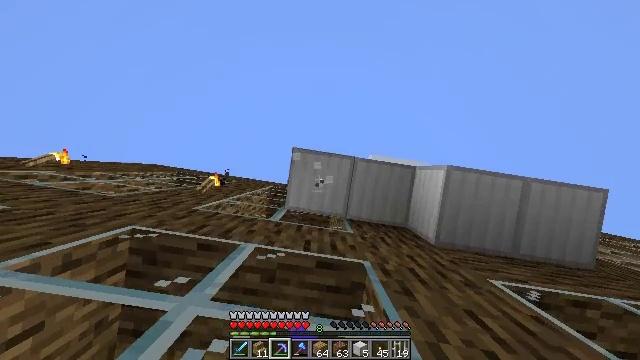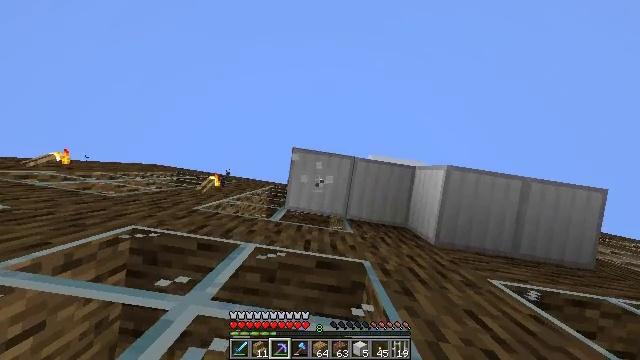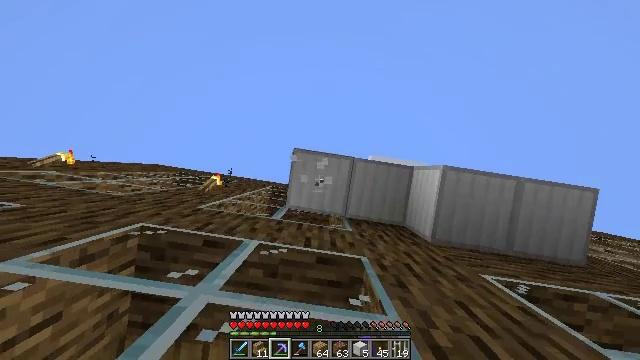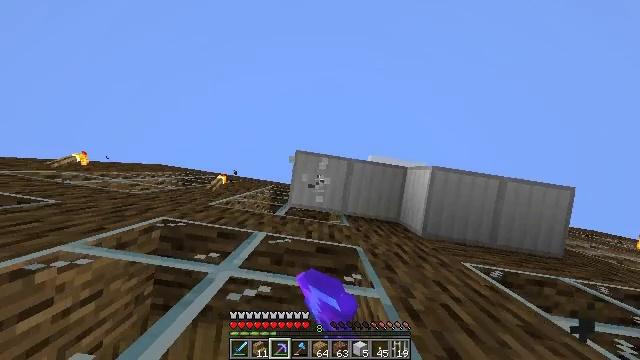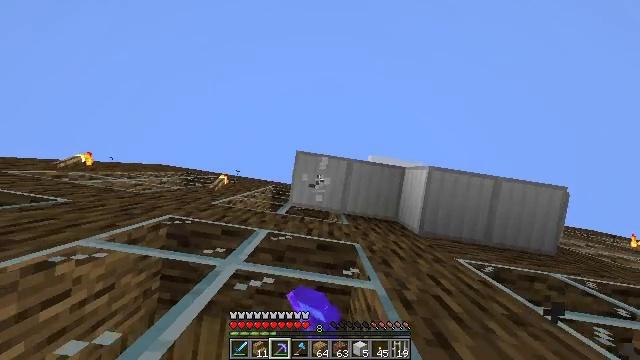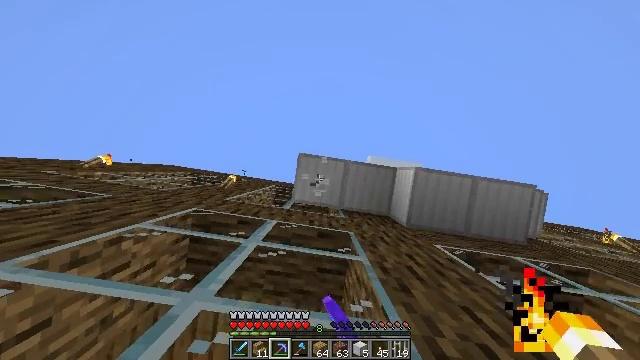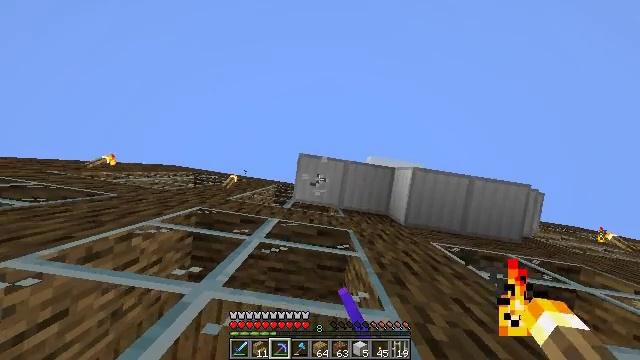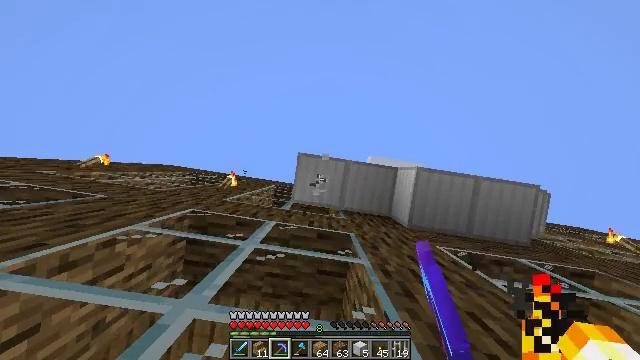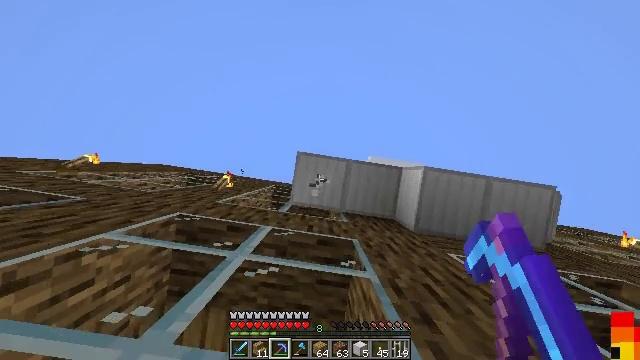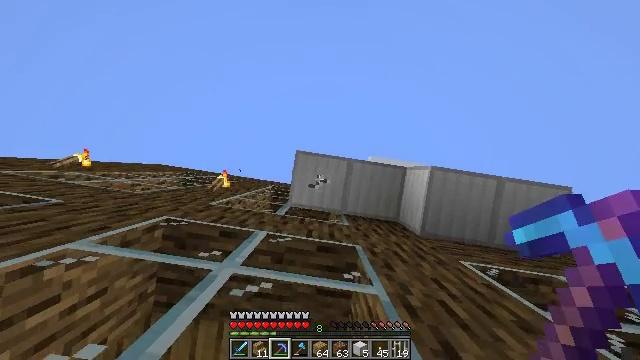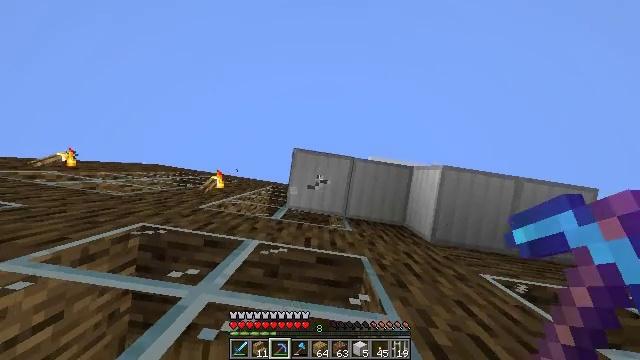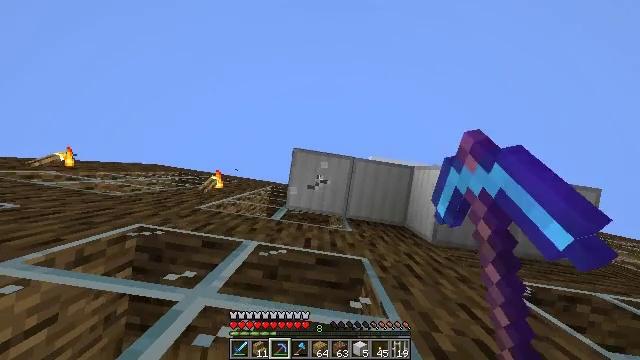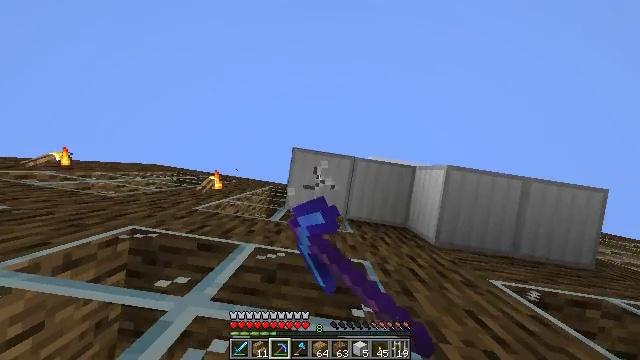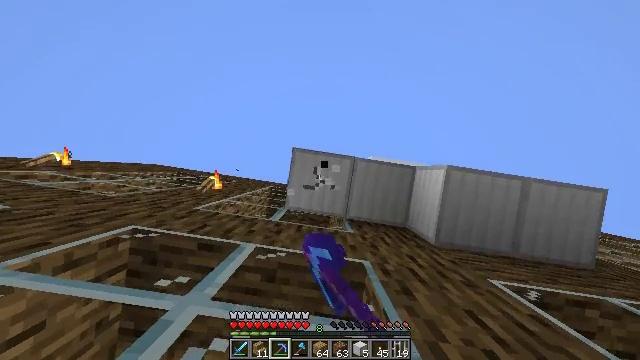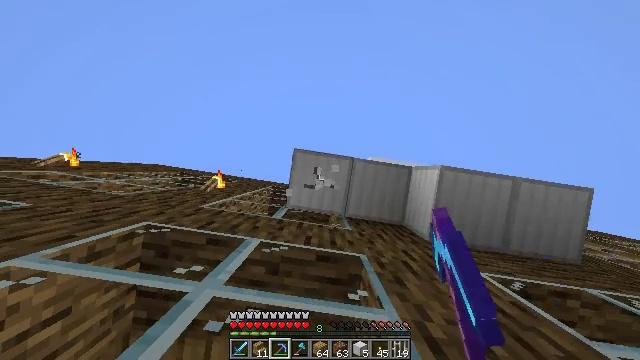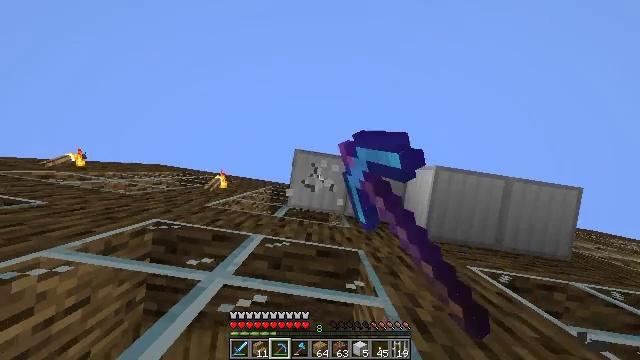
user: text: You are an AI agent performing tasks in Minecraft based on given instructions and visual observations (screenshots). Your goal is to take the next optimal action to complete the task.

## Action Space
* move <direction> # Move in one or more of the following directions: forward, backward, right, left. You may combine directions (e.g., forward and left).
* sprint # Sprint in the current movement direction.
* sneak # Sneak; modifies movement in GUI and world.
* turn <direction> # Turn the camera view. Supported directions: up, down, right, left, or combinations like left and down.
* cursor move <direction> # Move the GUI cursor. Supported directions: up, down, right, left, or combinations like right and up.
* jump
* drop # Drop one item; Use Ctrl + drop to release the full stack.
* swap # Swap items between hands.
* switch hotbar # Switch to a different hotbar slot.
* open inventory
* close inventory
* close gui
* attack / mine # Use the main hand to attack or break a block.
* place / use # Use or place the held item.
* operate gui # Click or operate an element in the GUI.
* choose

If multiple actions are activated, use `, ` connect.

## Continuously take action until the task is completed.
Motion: motion action
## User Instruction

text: Retrieve the iron block for resources.
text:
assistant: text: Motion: attack / mine, jump
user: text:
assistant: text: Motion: attack / mine, jump
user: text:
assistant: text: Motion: attack / mine, jump
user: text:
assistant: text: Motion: attack / mine, jump
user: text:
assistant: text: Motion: attack / mine, jump
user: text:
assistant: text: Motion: attack / mine, jump
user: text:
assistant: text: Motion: attack / mine, jump
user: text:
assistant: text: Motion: attack / mine, jump
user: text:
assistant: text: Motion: attack / mine, jump
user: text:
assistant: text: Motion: attack / mine, jump
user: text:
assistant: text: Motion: attack / mine, jump
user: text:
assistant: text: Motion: attack / mine, jump
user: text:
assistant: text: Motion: attack / mine, jump
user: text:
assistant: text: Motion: attack / mine, jump
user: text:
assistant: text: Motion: attack / mine, jump
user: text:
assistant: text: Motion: attack / mine, jump
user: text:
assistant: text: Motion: attack / mine, jump
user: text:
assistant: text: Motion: attack / mine, jump
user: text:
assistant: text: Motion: attack / mine, jump
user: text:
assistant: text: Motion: attack / mine, jump
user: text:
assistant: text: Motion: attack / mine, jump
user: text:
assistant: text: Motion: attack / mine, jump
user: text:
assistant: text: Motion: attack / mine, jump
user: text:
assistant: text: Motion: attack / mine, jump
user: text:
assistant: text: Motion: attack / mine, jump
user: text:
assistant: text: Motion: attack / mine, jump
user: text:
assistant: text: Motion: attack / mine, jump
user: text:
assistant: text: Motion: attack / mine, jump
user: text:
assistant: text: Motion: attack / mine, jump
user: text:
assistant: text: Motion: attack / mine, jump